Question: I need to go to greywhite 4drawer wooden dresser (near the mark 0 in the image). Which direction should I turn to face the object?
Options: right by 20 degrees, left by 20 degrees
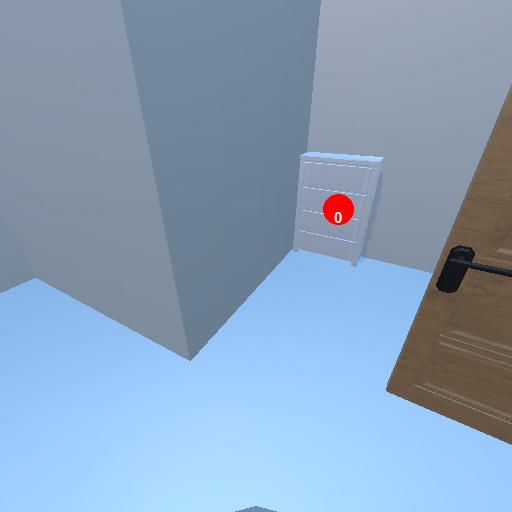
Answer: right by 20 degrees